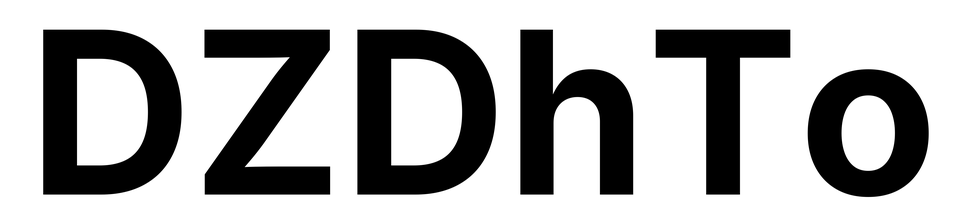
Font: Inter_Bold